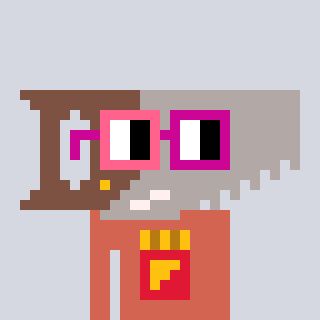
a pixel art character with square pink and red glasses, a saw-shaped head and a peachy-colored body on a cool background